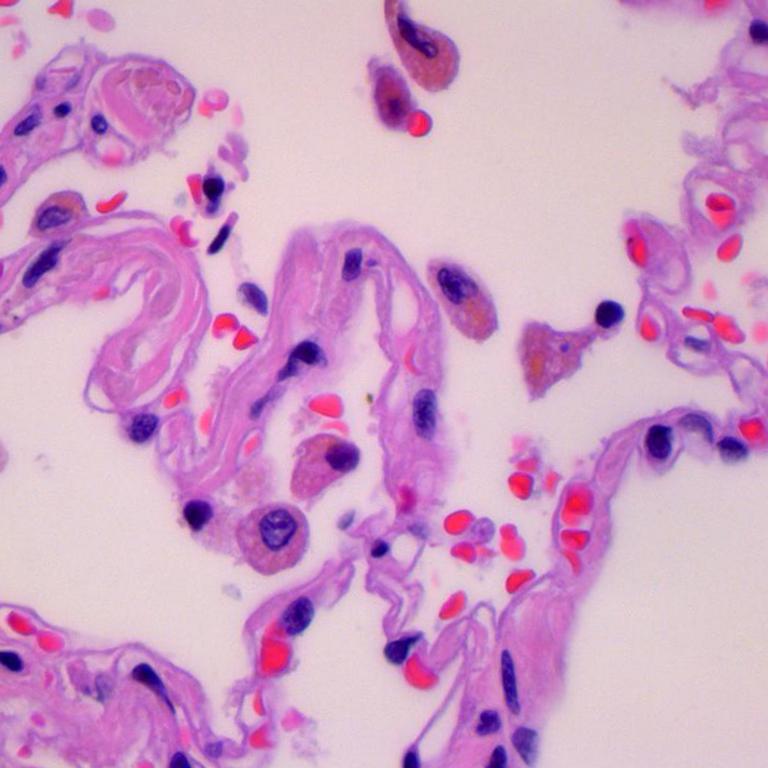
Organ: lung
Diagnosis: benign